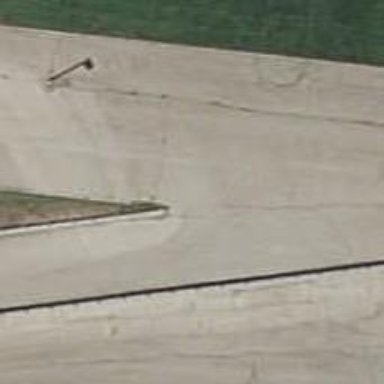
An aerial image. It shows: Paved footway.